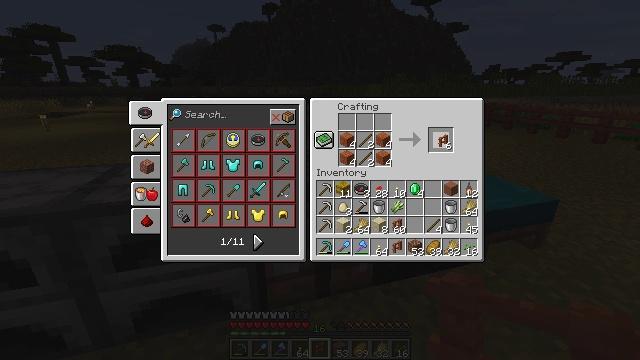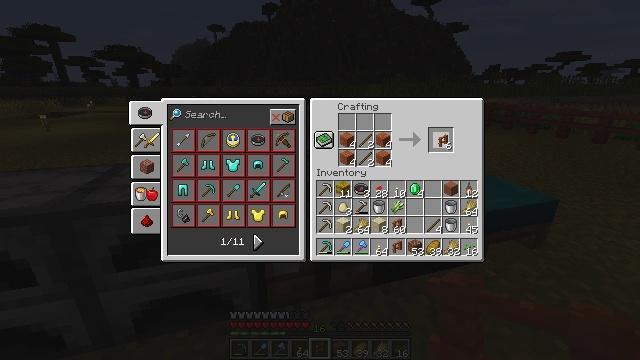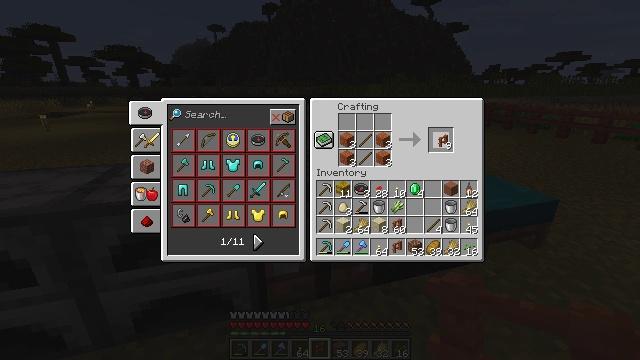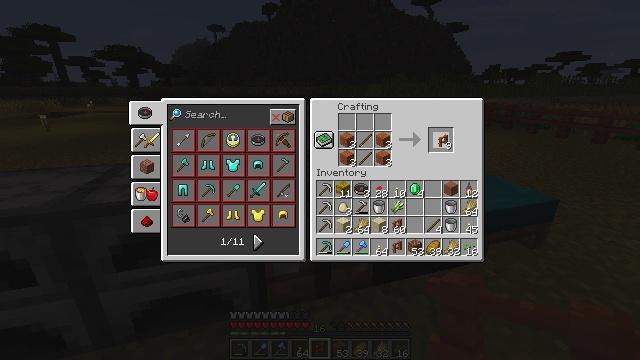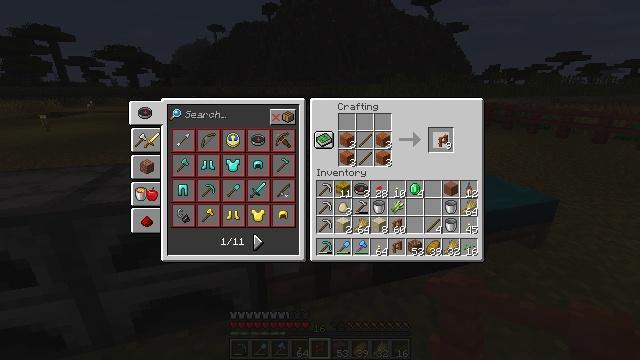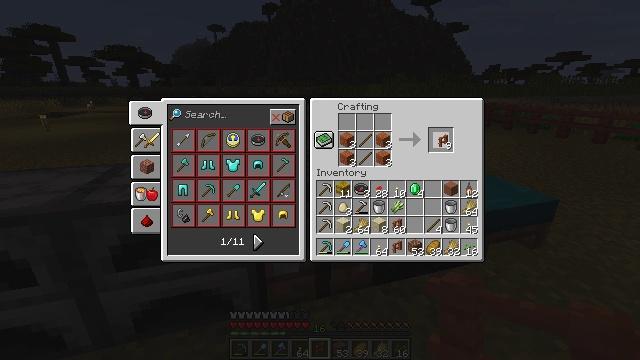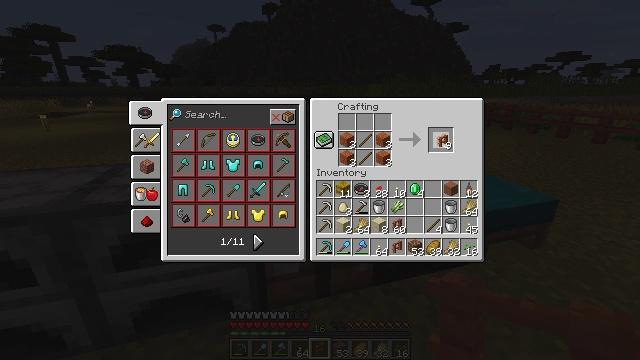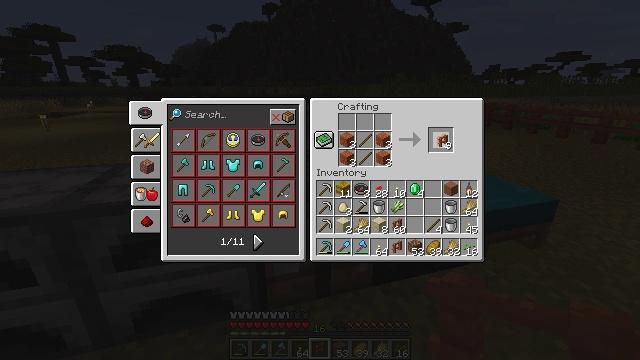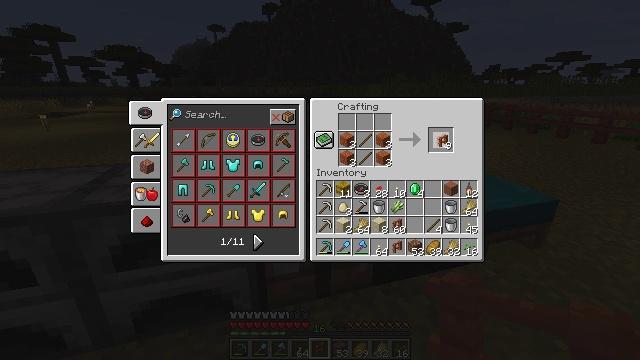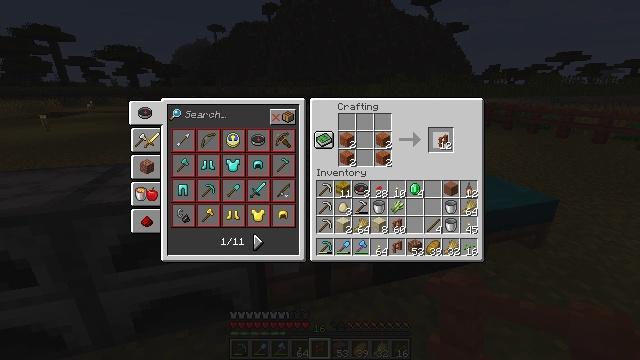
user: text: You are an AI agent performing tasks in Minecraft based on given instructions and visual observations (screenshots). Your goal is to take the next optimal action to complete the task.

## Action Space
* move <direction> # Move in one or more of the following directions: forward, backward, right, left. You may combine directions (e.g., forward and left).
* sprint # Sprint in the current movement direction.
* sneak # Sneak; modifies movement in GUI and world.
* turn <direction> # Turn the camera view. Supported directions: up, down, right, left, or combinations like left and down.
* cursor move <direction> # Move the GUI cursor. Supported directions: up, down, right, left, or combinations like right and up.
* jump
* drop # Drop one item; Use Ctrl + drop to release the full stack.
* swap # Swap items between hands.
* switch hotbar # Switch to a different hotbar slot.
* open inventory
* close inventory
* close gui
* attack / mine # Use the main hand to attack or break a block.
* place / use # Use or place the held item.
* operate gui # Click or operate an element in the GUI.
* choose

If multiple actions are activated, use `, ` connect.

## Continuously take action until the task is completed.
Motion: motion action
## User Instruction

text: Interact with the crafting table for an acacia fence.
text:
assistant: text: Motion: operate gui
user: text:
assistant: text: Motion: no_op
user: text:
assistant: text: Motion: operate gui
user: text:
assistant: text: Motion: operate gui
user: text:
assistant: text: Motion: no_op
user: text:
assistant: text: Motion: operate gui
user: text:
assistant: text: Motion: operate gui
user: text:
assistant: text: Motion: operate gui
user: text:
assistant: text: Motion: operate gui
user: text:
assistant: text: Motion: no_op